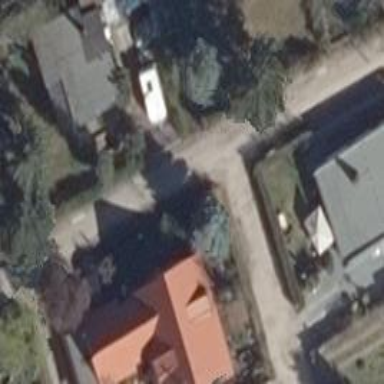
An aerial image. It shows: Residential road with sandy surface.